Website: ulta-beauty
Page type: customer-info-address
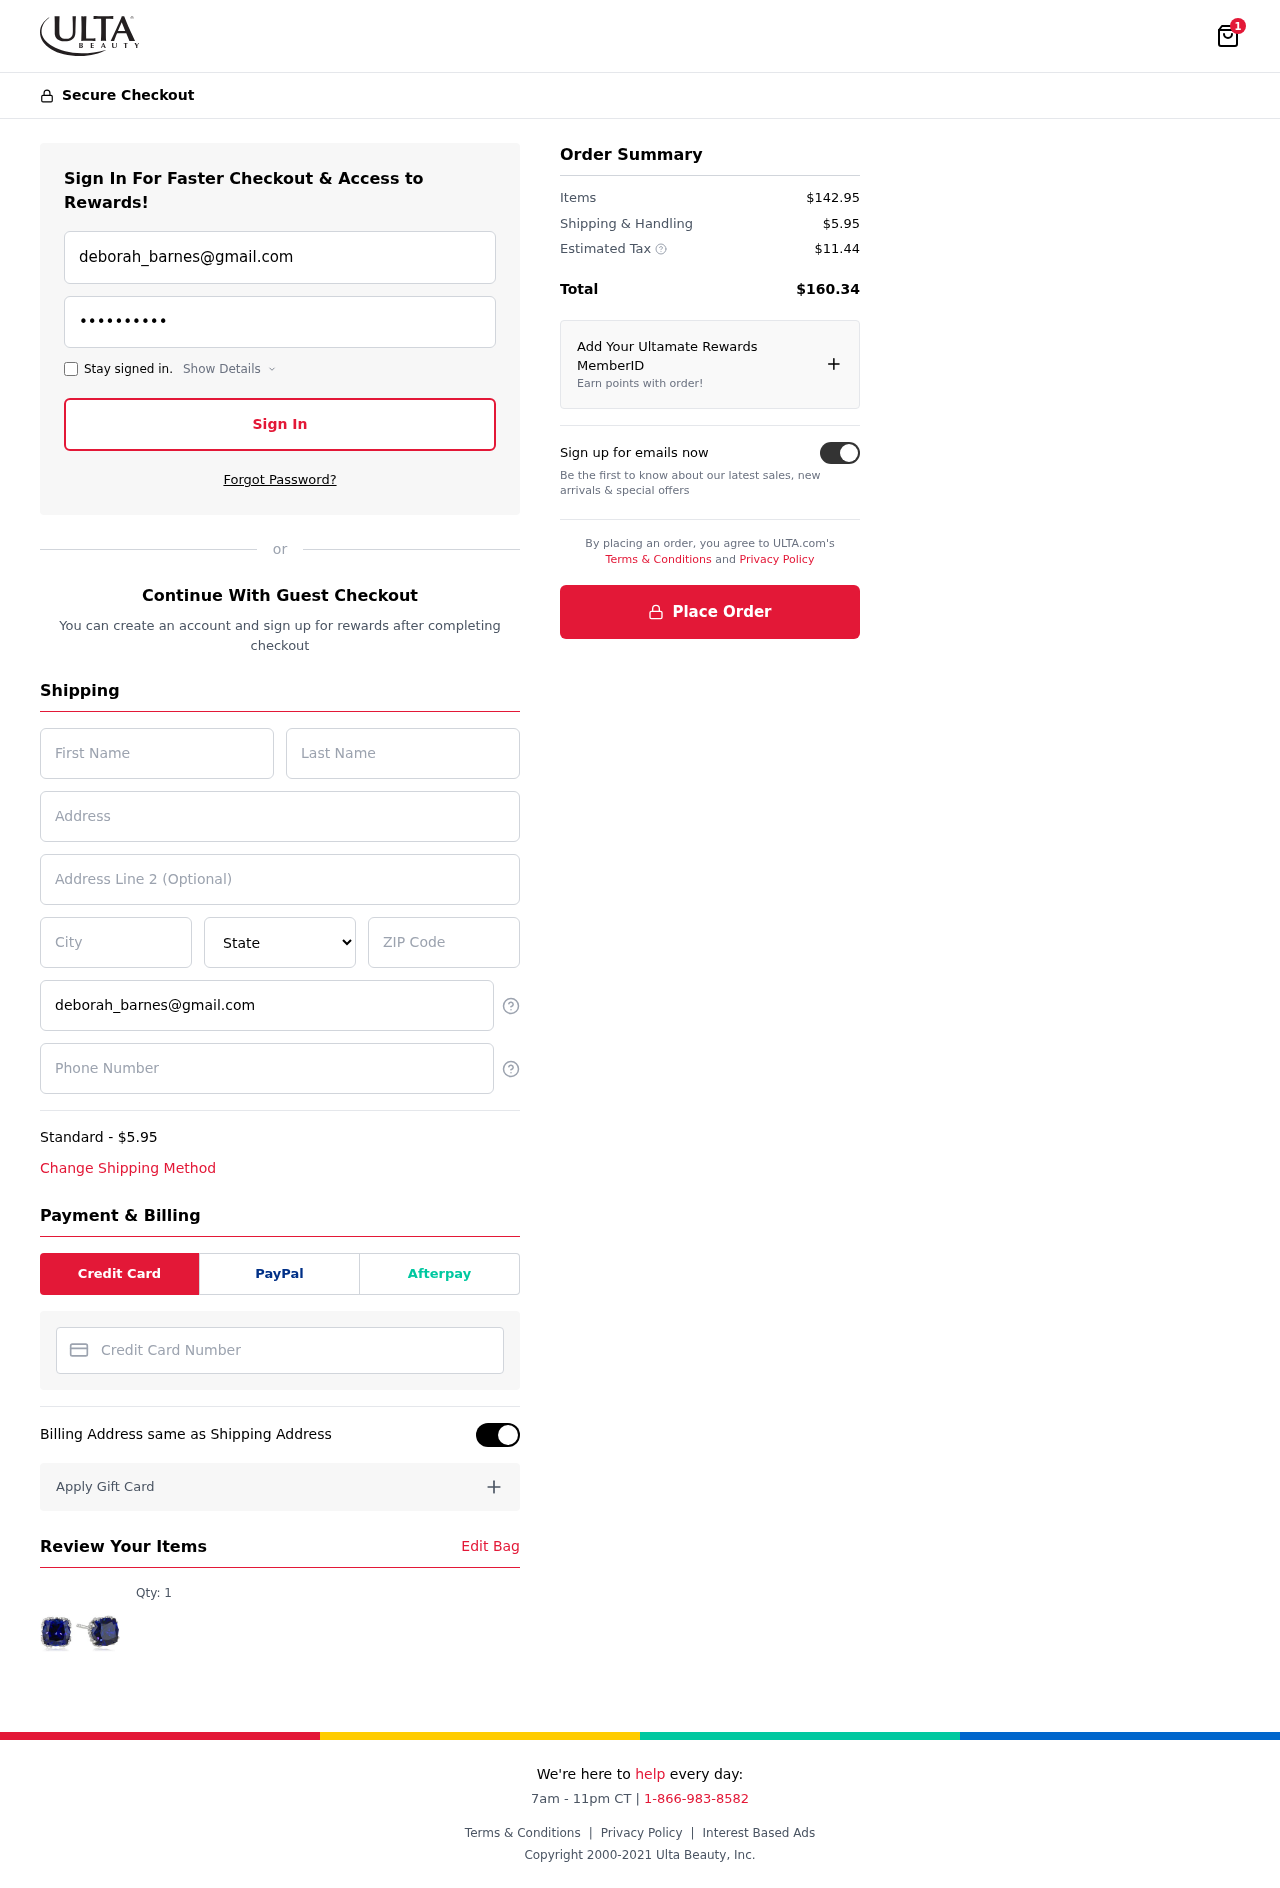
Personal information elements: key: PII_CARD_NUMBER
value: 2252 4529 0184 4831
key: PII_CITY
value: North Michelleside
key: PII_EMAIL
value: deborah_barnes@gmail.com
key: PII_FIRSTNAME
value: Deborah
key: PII_LASTNAME
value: Barnes
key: PII_PHONE
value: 4869172914
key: PII_POSTCODE
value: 29620
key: PII_STATE
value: Utah
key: PII_STREET
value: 044 Smith Burgs Suite 167
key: PII_STREET2
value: Apt. 234
Product elements: key: PRODUCT1_QUANTITY
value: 1
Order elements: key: ORDER_NUM_ITEMS
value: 1
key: ORDER_SHIPPING_COST
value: $5.95
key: ORDER_ITEMS_TOTAL
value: $142.95
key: ORDER_SHIPPING_COST2
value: $5.95
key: ORDER_TAX
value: $11.44
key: ORDER_TOTAL
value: $160.34